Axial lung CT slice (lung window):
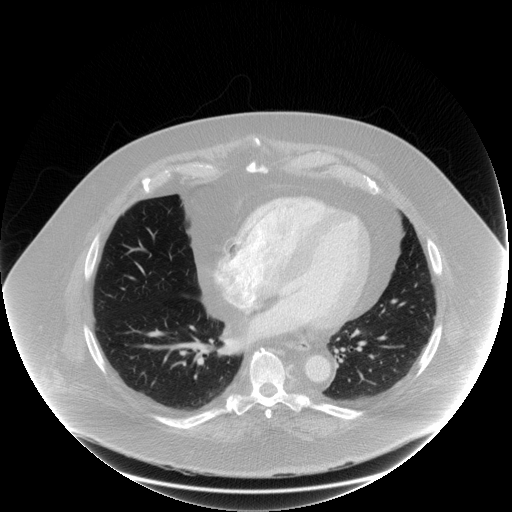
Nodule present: no